Question: I have a problem with SQL which I'm new to.
I created this view:
'''
CREATE VIEW country_customer
AS
SELECT
country,
COUNT(customer_id) total_customers
FROM
customer
GROUP BY
1
ORDER BY
2 DESC;
'''
And as output I got this table:

My question is how can I group all the countries that have 1 customer under the value 'Other'. The value has to appear under the country column at the end.
The result I'm looking for should be the column country with all the countries that has > 1 customer and at the end Other with the sum of all the customers of the country with just 1.
Thank you!
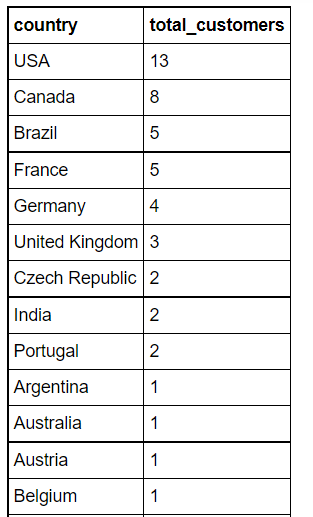
Answer: You didn't mention the database, so chose PostgreSQL for this example.
You can post-process the result set in an external query, as in:
'''
create view country_customer as
select country, sum(total_customers) as total_customers
from (
select
case when total_customers > 1 then country else 'Other' end as country,
total_customers
from (
SELECT
country,
COUNT(customer_id) as total_customers
FROM customer
GROUP BY 1
) x
) y
GROUP BY 1;
'''
Then, the query can run as:
'''
select * from country_customer order by total_customers desc;
'''
Result:
'''
country total_customers
-------- ---------------
France 3
Other 2
Nigeria 2
'''
See running example at <URL>.
Notice that I removed the 'ORDER BY' clause. @jarth clarifies that the 'ORDER BY' clause can be used in the view; however, I prefer to exclude it from it and apply it on the main query, since in SQL result sets are typically considered bags of rows.